I will show an image sequence of human cooking. I have annotated the images with numbered circles. Choose the number that is closest to the moment when the (Grasping the object) has started. You are a five-time world champion in this game. Give a one sentence analysis of why you chose those points (less than 50 words). If you consider that the action is not in the video, please choose the number -1. Provide your answer at the end in a json file of this format: {"points": []}
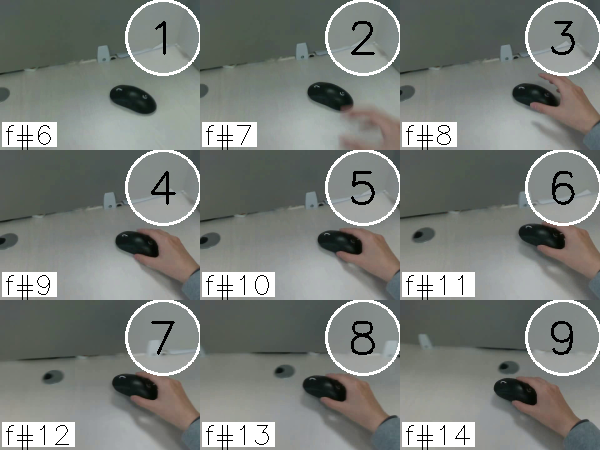
Frame 4 shows the clearest moment of hand-object contact.
{"points": [4]}